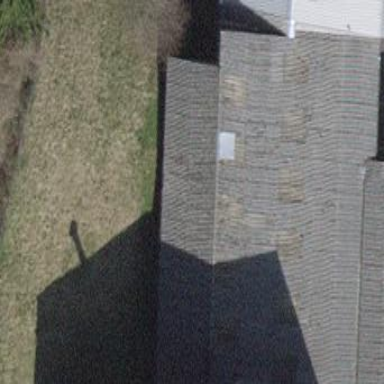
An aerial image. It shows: Building with hipped roof.